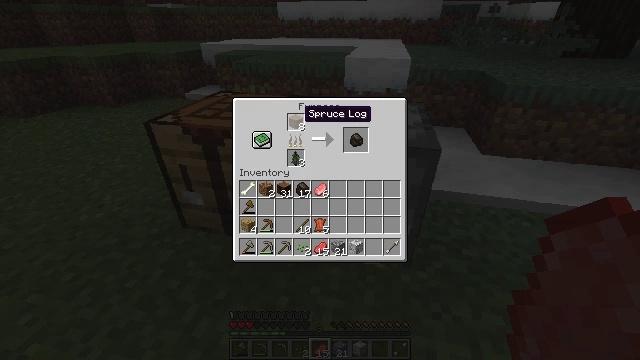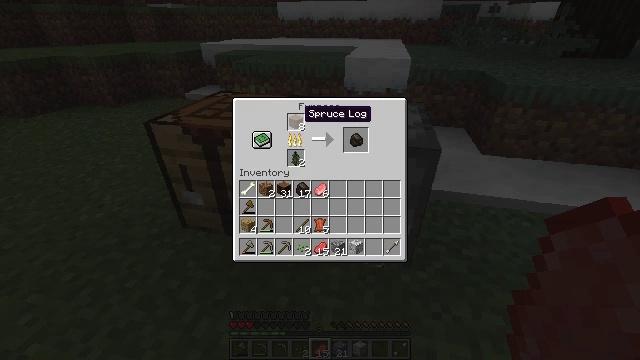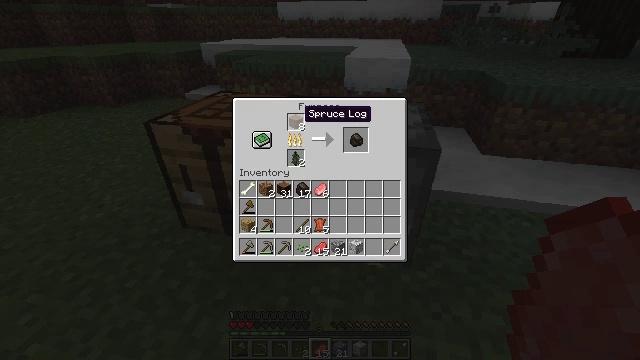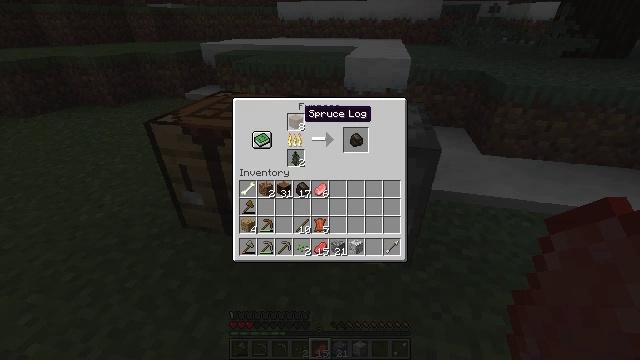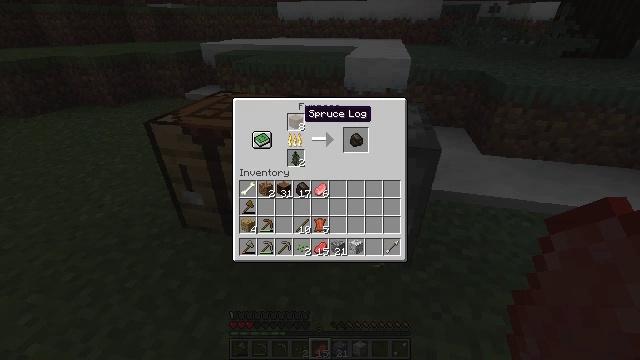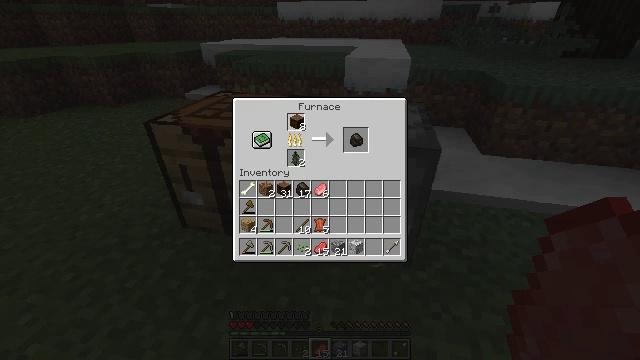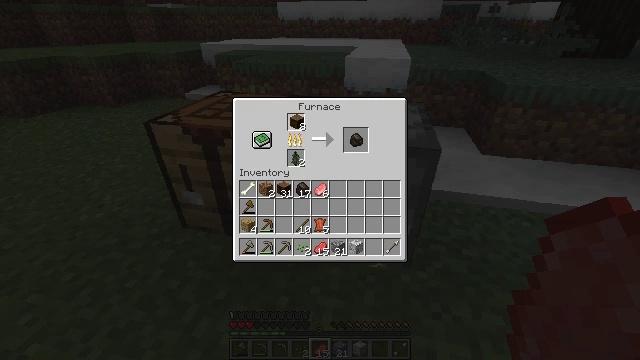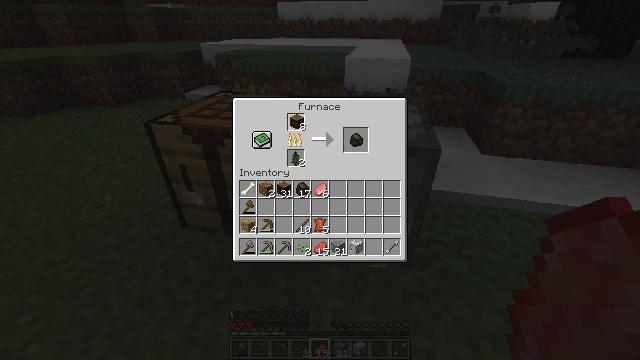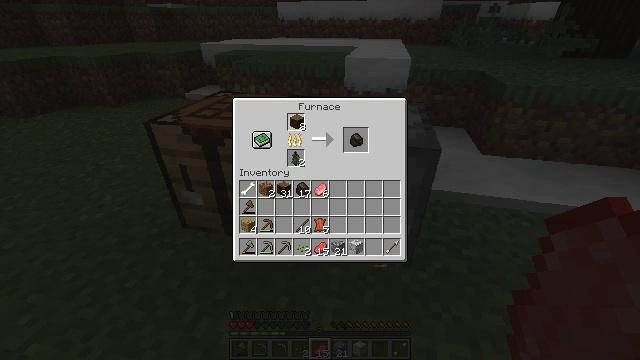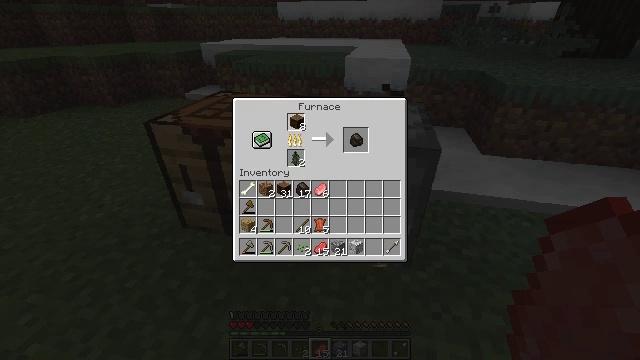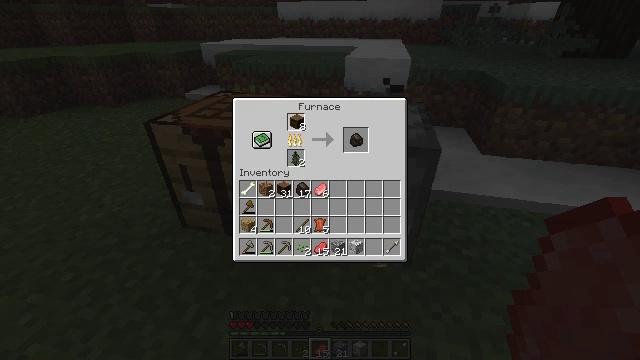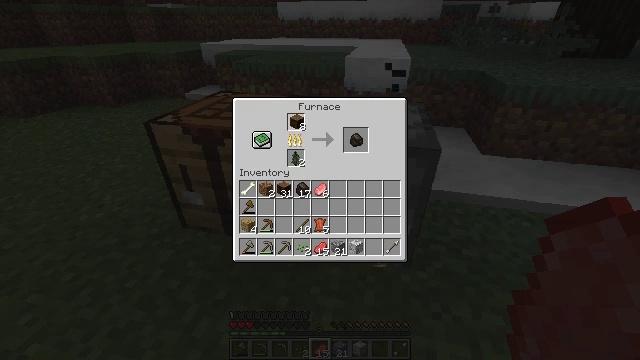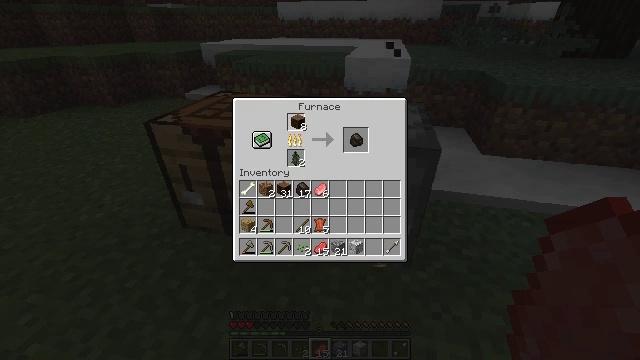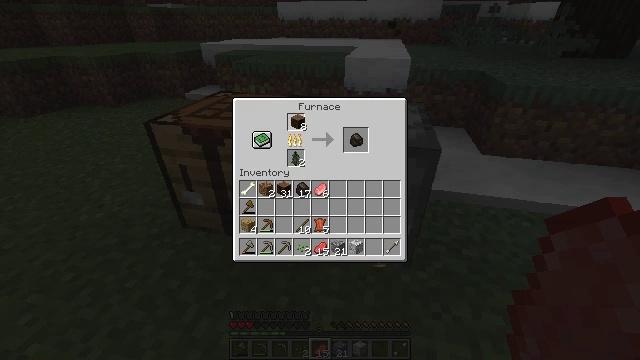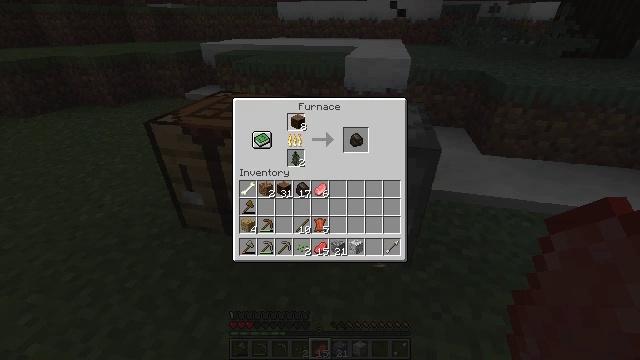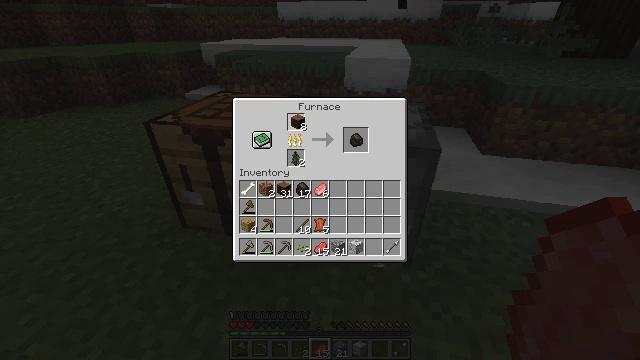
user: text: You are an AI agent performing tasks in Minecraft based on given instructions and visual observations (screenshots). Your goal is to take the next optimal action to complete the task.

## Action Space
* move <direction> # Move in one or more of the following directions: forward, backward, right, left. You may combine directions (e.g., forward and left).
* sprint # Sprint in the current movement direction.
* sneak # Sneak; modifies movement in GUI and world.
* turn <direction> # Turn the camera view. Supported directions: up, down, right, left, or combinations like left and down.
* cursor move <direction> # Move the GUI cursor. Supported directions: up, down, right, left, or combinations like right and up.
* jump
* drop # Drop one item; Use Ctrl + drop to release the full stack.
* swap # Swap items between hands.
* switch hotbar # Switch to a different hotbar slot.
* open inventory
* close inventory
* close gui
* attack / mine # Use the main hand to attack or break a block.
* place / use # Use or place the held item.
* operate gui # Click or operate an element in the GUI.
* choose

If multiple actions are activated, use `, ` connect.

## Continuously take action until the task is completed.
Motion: motion action
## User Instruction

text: Use logs and furnace to produce charcoal.
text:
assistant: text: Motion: no_op
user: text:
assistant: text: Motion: no_op
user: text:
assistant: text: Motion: no_op
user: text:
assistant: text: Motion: no_op
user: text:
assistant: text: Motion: operate gui
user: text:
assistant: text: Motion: operate gui
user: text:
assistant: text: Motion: no_op
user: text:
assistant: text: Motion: no_op
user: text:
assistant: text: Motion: no_op
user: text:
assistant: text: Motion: no_op
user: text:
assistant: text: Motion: no_op
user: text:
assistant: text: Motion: no_op
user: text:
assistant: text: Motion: no_op
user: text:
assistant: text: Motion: no_op
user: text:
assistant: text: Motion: choose
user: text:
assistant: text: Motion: choose
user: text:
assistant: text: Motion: choose
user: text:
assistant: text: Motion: no_op
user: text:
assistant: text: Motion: no_op
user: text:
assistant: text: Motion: cursor move right and down
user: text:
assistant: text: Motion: cursor move right and down
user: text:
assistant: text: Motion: cursor move down
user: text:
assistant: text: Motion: cursor move down
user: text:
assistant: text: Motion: cursor move down
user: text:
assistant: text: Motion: cursor move right and down
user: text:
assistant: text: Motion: no_op
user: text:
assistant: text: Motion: no_op
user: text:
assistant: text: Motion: no_op
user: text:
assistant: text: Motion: no_op
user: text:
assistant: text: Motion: operate gui